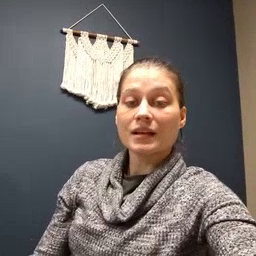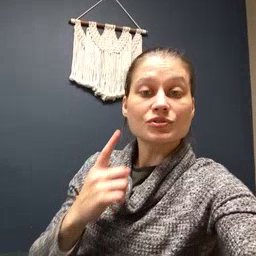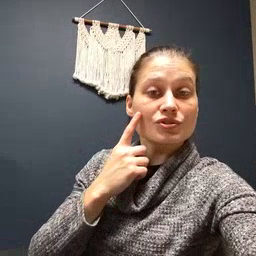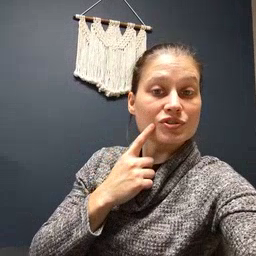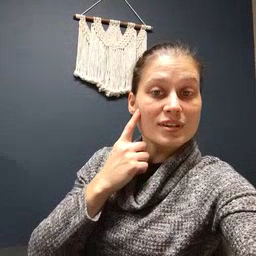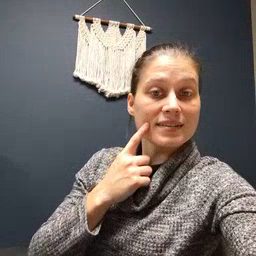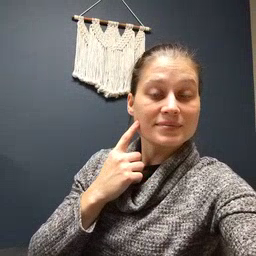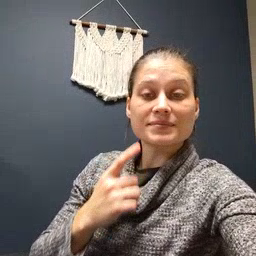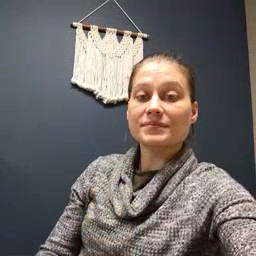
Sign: cheek